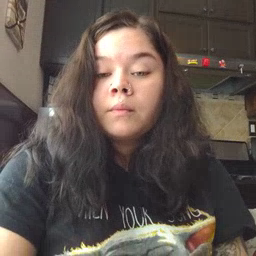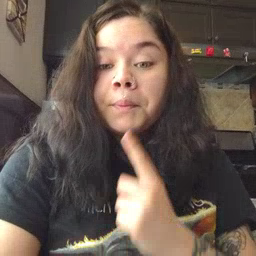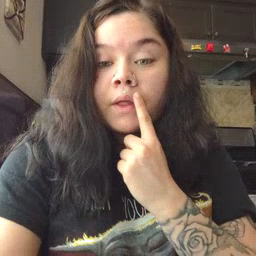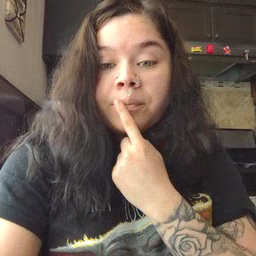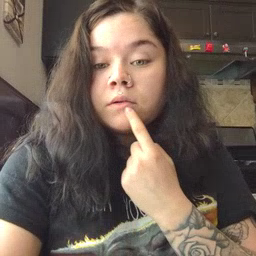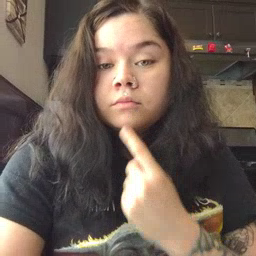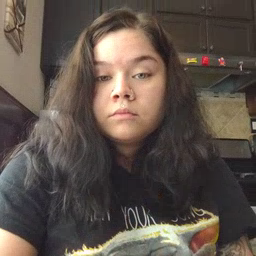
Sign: lips